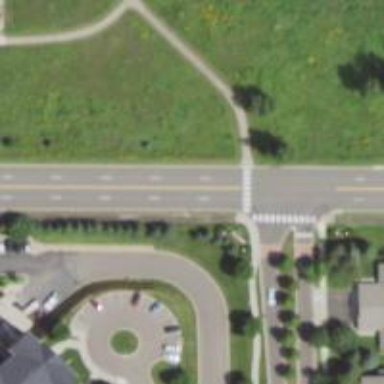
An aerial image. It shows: Zebra crossing on the road.